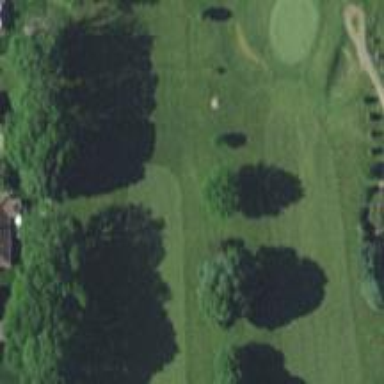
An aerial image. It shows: Golf hole.